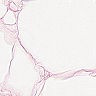
Metastatic tissue present: no